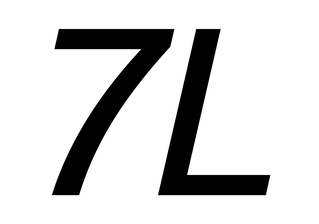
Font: InstrumentSans-Italic_Medium_Italic